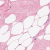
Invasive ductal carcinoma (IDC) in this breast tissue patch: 0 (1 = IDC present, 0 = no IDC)